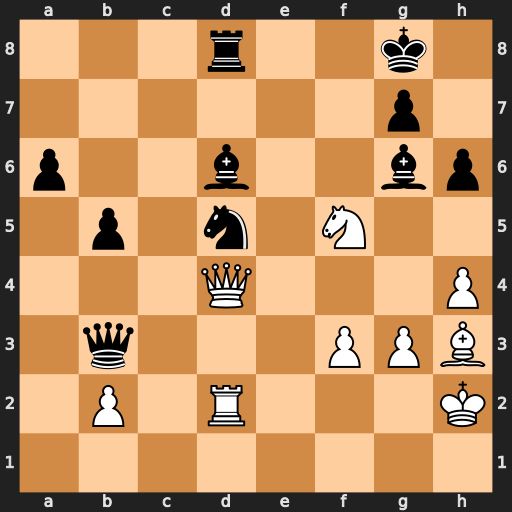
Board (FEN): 3r2k1/6p1/p2b2bp/1p1n1N2/3Q3P/1q3PPB/1P1R3K/8
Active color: w
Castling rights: -
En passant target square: -
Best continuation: Qxg7#